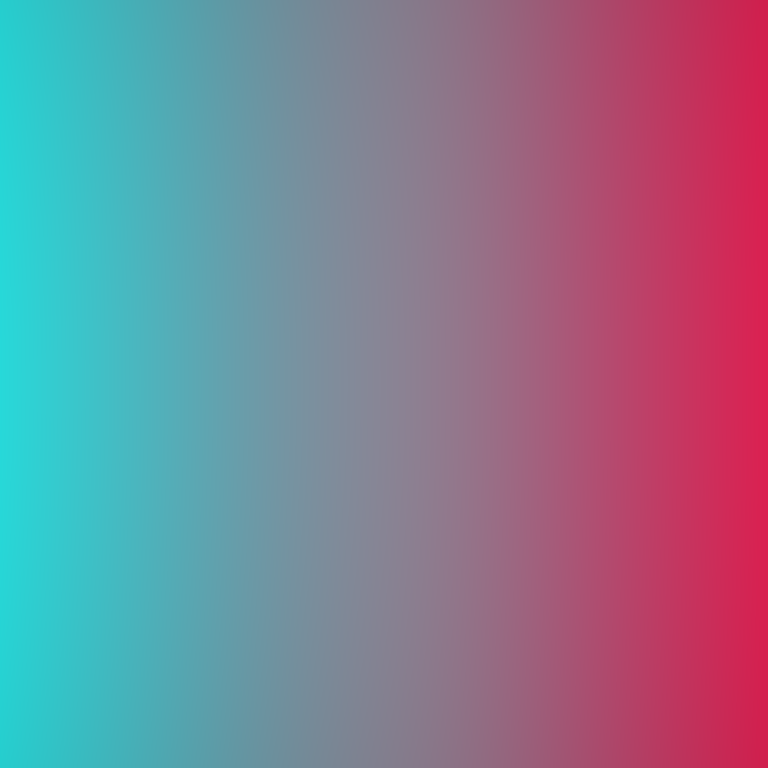
Abstract light effect, smooth gradient from teal to red, calm atmosphere, soft blend, no room, no furniture, no objects.